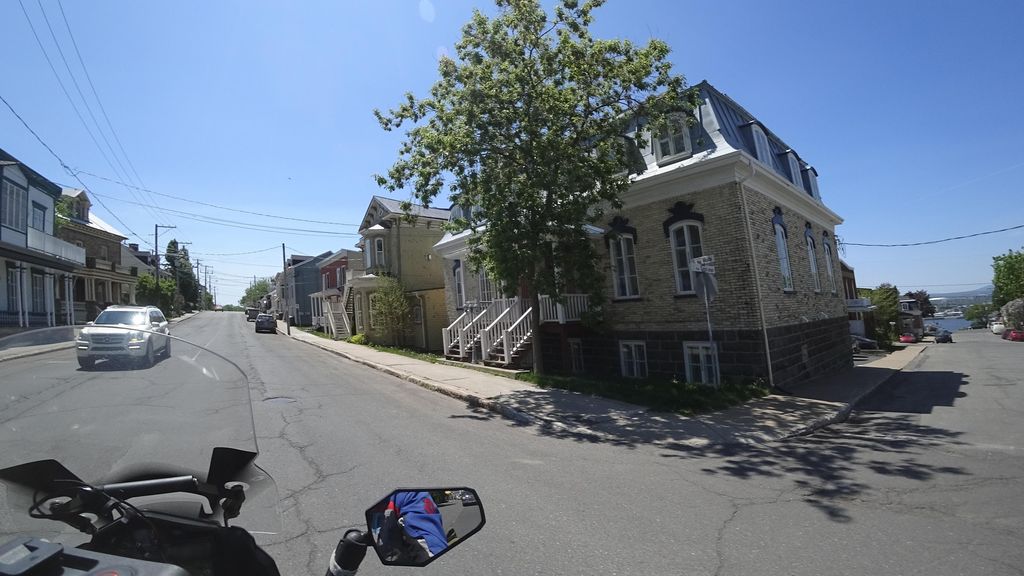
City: quebec_city